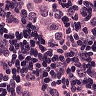
Metastatic tissue present: yes